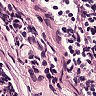
Metastatic tissue present: no